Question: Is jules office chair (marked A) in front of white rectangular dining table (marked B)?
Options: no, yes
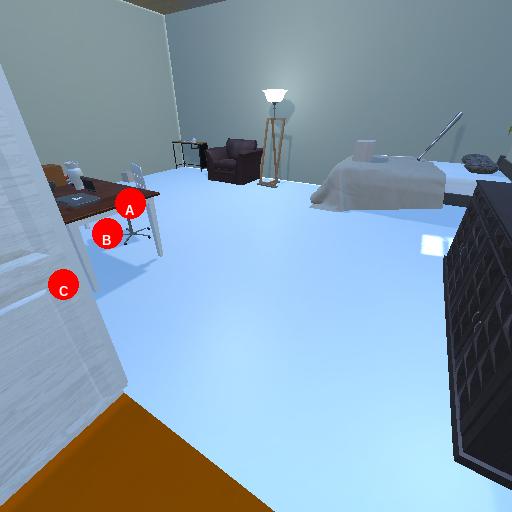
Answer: no